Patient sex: M
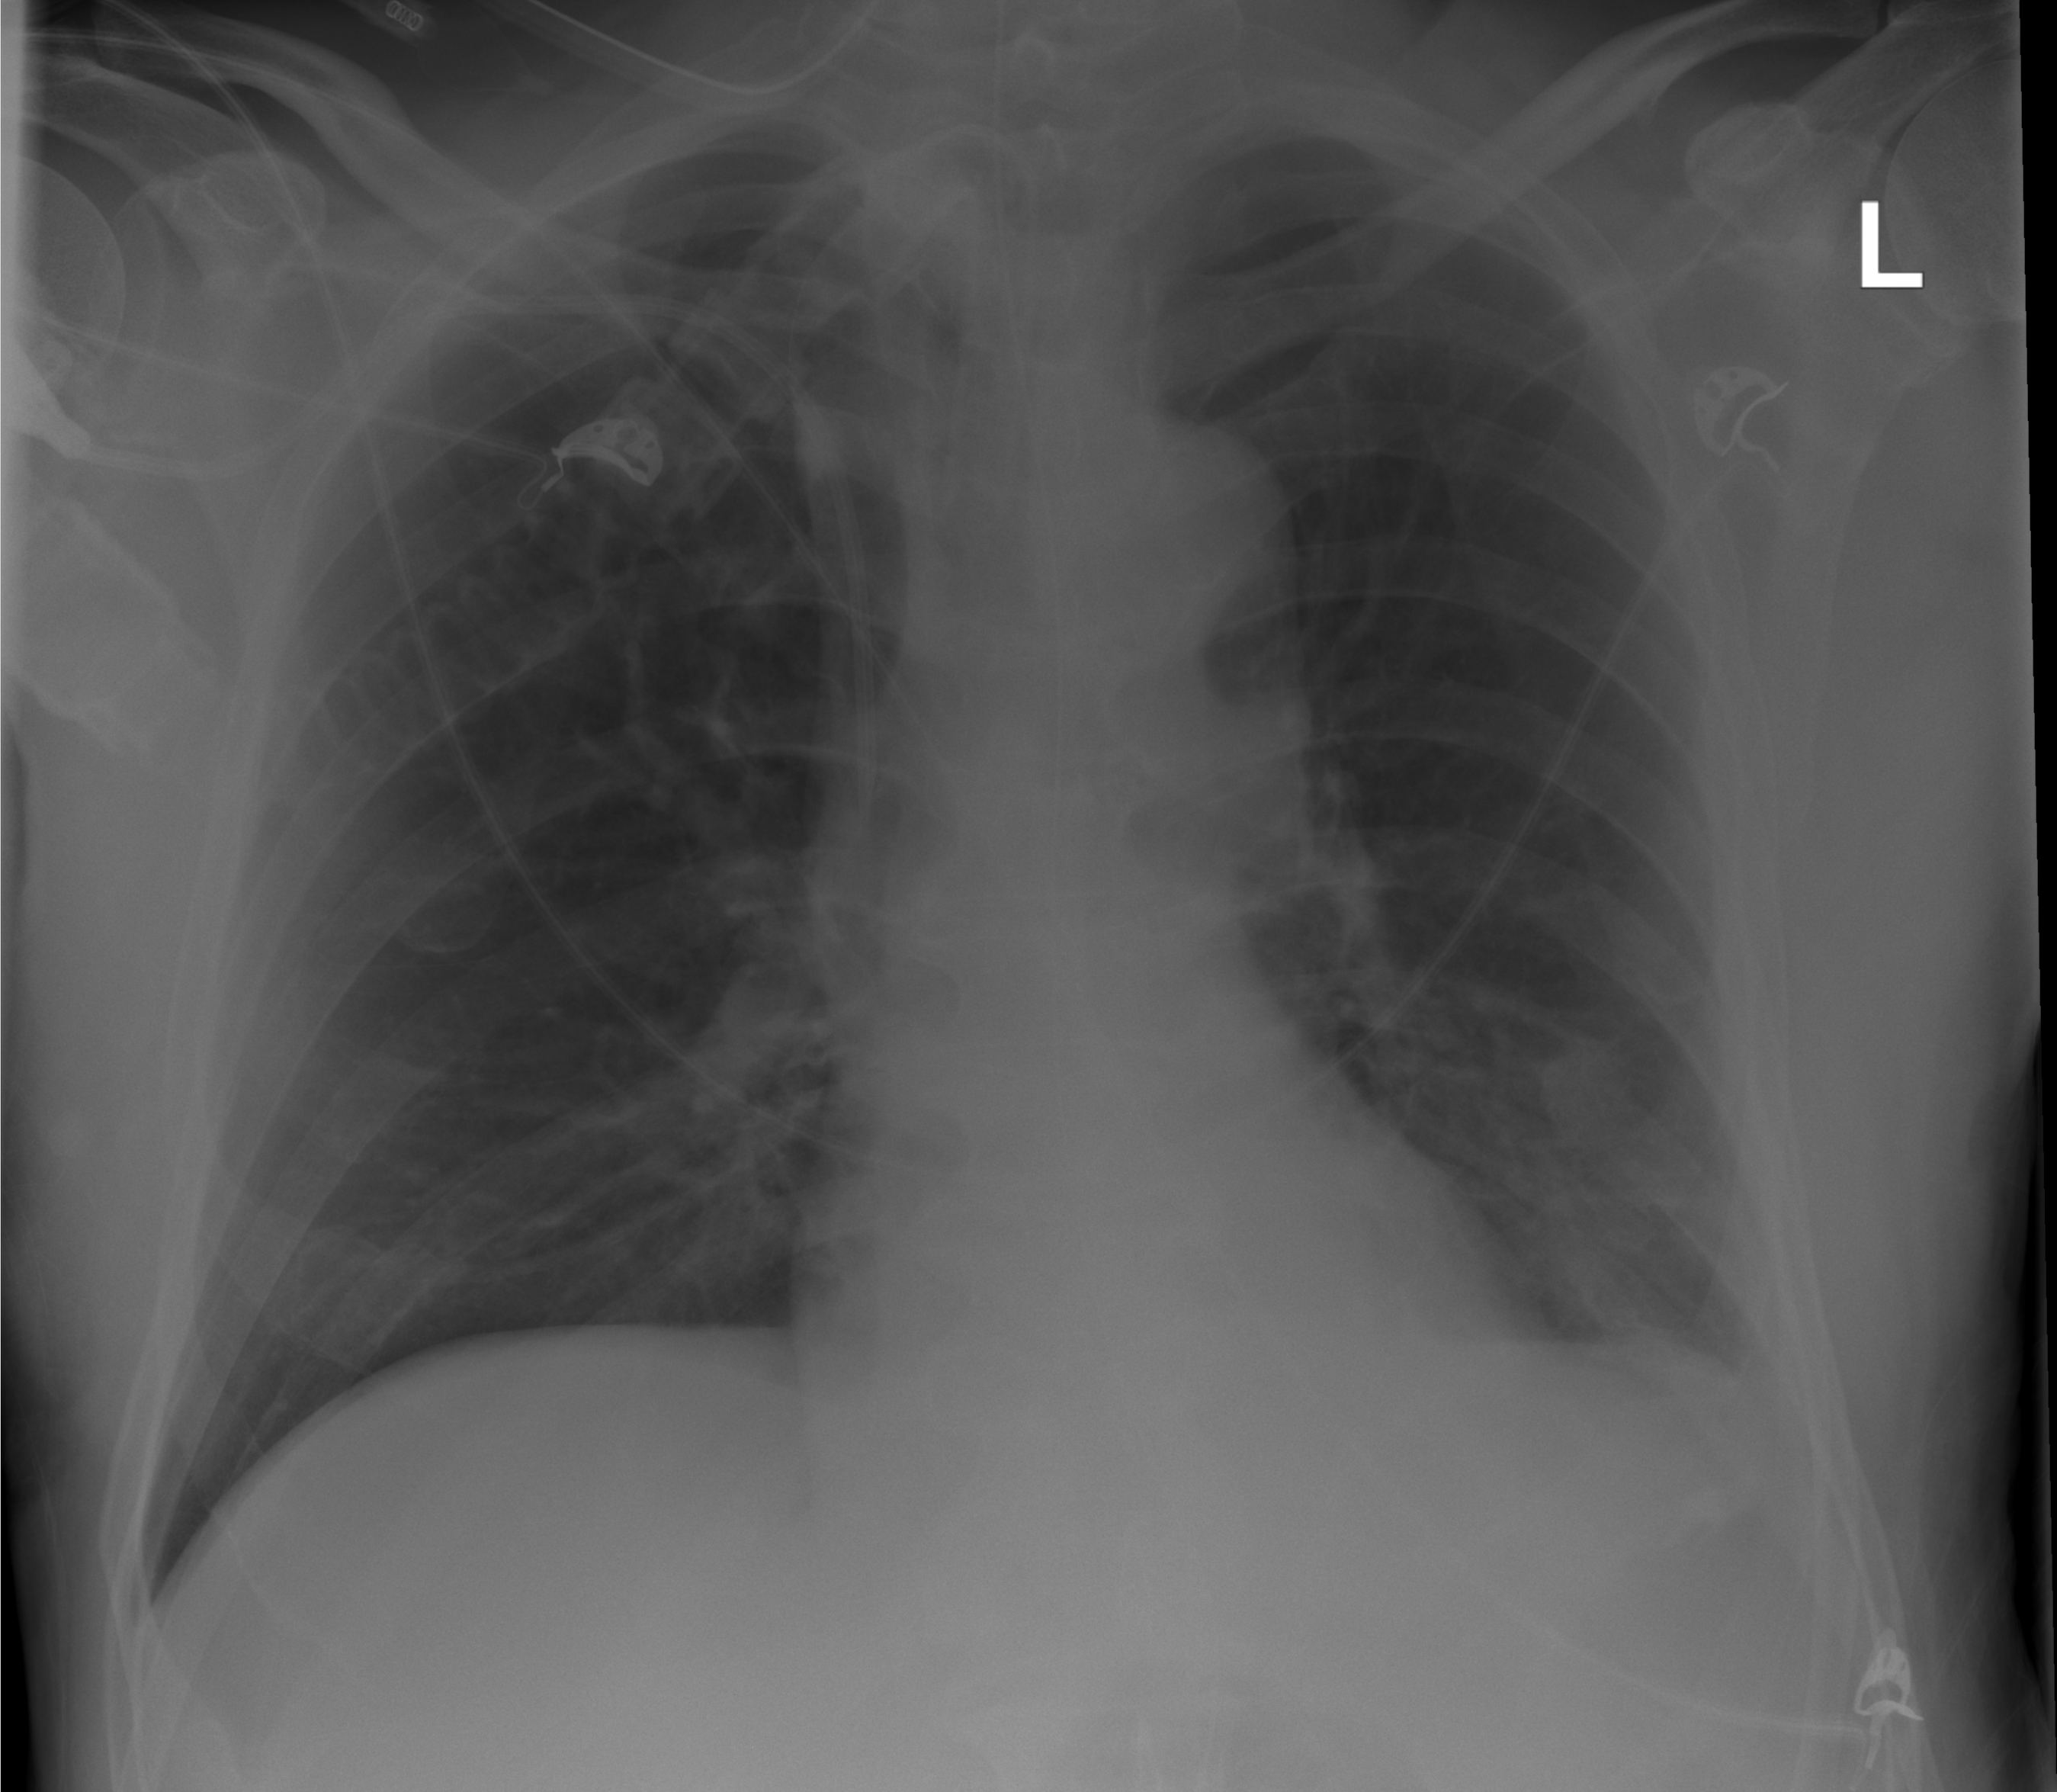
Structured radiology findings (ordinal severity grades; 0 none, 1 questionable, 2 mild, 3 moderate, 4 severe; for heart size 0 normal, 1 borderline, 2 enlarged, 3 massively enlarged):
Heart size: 0
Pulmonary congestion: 0
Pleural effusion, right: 0
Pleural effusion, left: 1
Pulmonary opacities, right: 0
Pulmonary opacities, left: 0
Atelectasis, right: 0
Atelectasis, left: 2